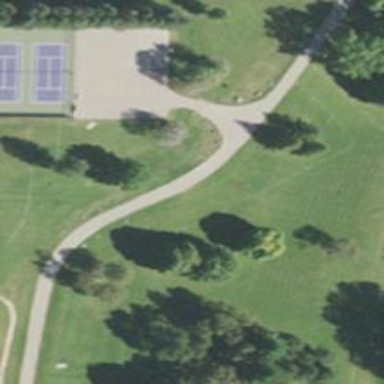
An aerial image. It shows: Disc golf tee.